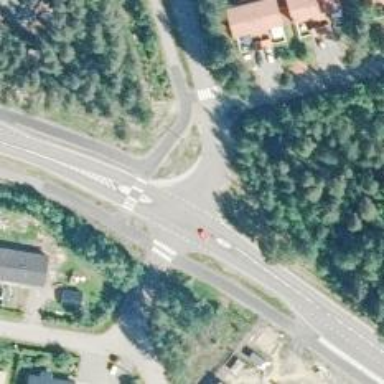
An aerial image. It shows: Zebra crossing with uncontrolled intersection and pedestrian island.